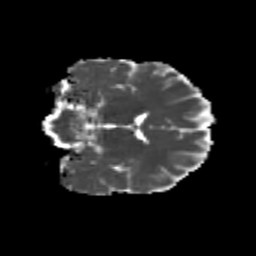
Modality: MD
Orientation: coronal
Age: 25
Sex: female
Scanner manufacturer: siemens
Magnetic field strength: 3 T
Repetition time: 3.5 s
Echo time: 0.104 s